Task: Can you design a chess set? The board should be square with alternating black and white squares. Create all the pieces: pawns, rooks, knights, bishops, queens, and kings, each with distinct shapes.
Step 888:
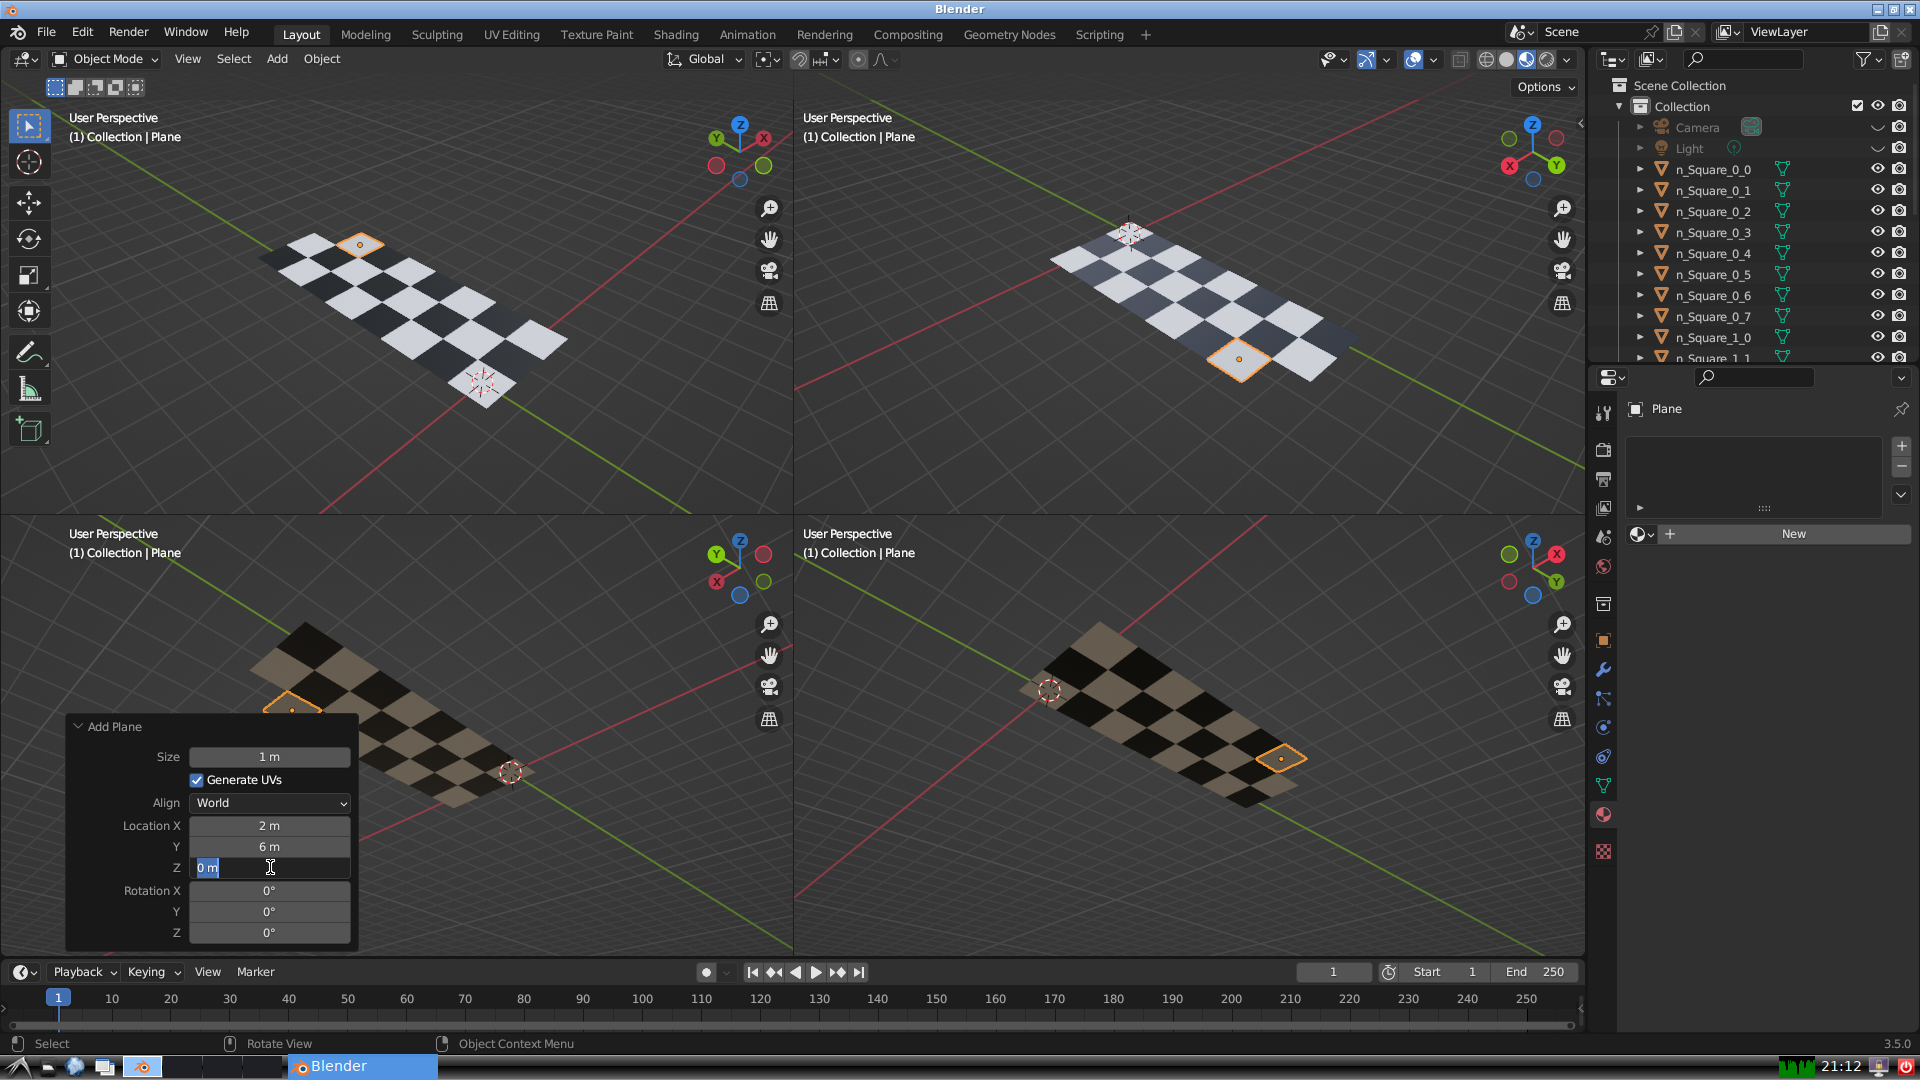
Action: input_text: 0.0